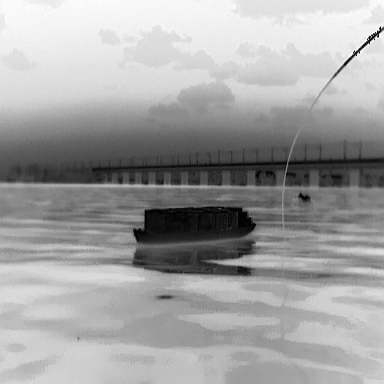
There are two objects shown in the infrared image, including a fishing_boat, and a warship.